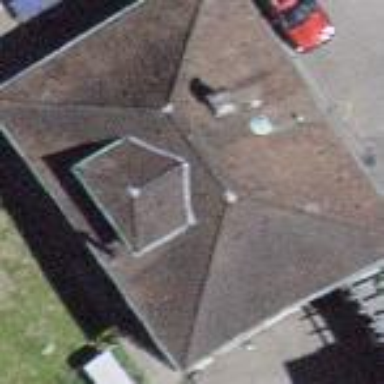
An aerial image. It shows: Building with hipped roof shape.